You are looking at the envelope spectrum of a bearing's vibration signal. The marked vertical lines are the theoretical fault frequencies for the outer race, inner race, rolling elements, and cage. Classify the bearing condition as one of: normal, inner_race, outer_race, ball.
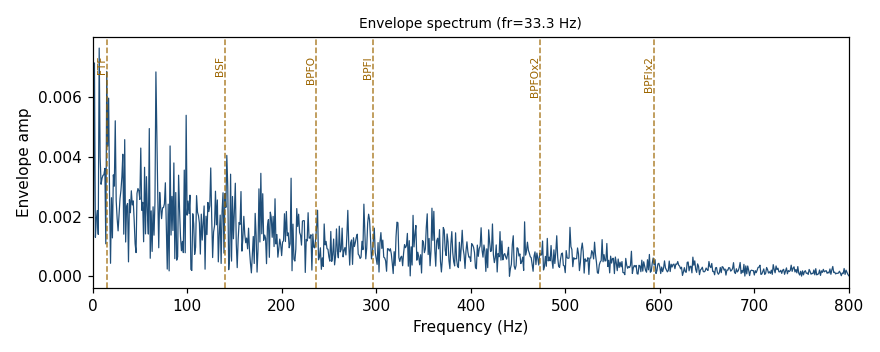
Answer: normal